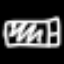
Label: bed